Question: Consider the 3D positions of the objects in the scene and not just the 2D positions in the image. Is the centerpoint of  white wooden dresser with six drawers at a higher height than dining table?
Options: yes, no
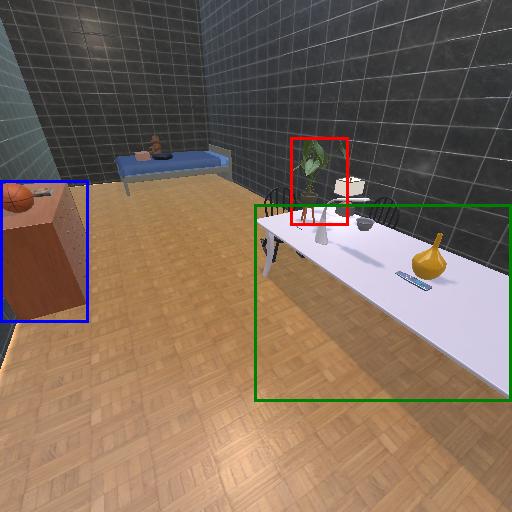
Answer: yes